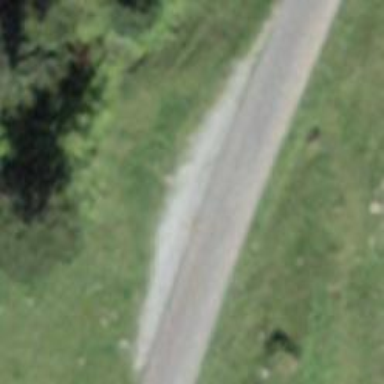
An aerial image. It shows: Passing place on the road.